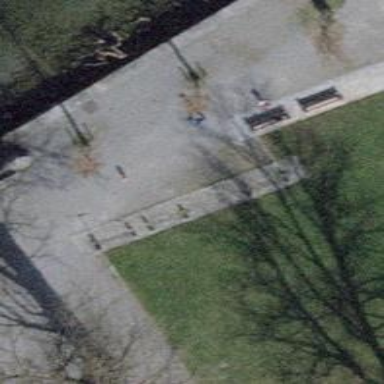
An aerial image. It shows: Bench.